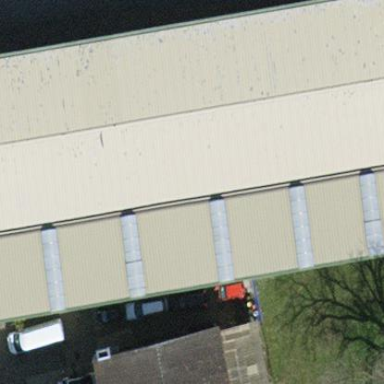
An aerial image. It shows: Building with flat roof.